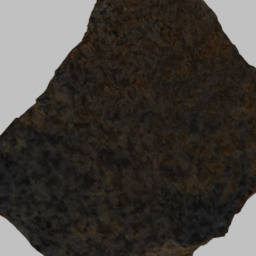
Label: nature